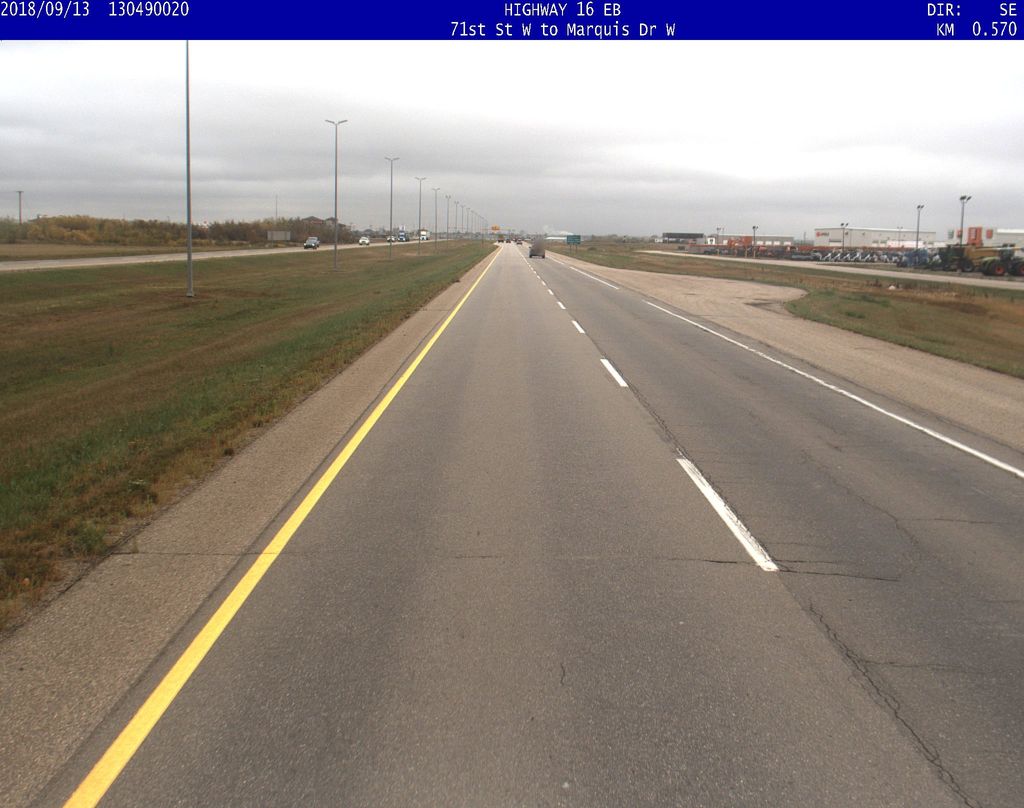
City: saskatoon